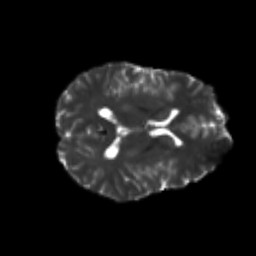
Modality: T2w
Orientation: axial
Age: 23
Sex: female
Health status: healthy
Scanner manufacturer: philips
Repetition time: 7.394 s
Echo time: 0.08599 s